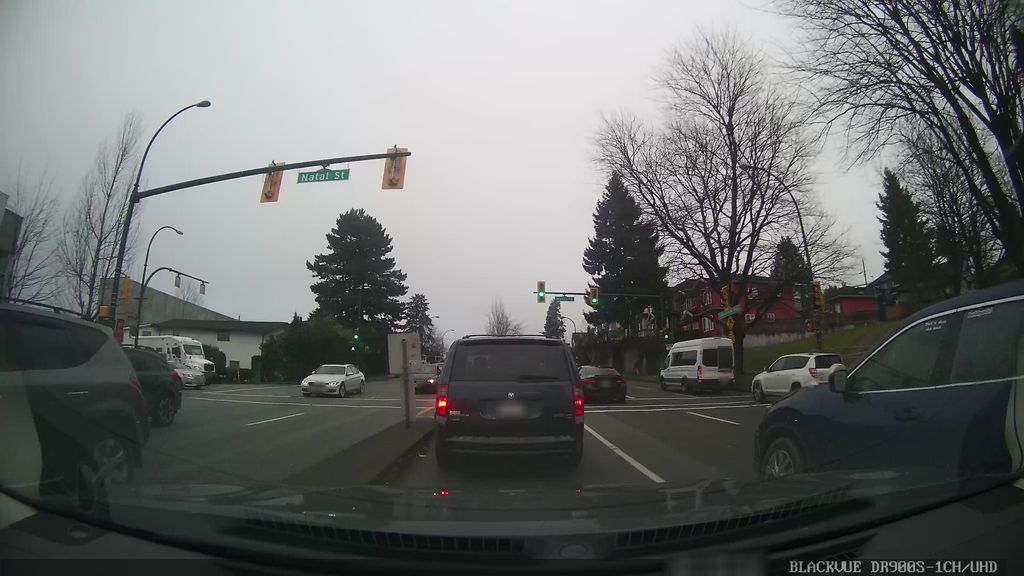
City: vancouver